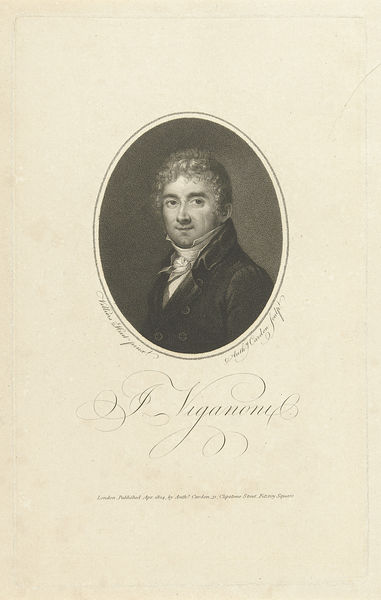
Titel: Portret van de Italiaanse operazanger Giuseppe Viganoni
Künstler: Antoine Alexandre Joseph Cardon
Standort: Amsterdam
Institution: Rijksmuseum
Schlagwörter: picture, man, writing, antique, photograph